Question: I want to add a normal distribution curve in to my density curve to compare between them.
'''
heights %>% filter(sex == "Male") %>% ggplot() +
aes(x = height) +
geom_density(fill = "blue")
'''
What should I do after this?
I want it to be seen like this when it's done:

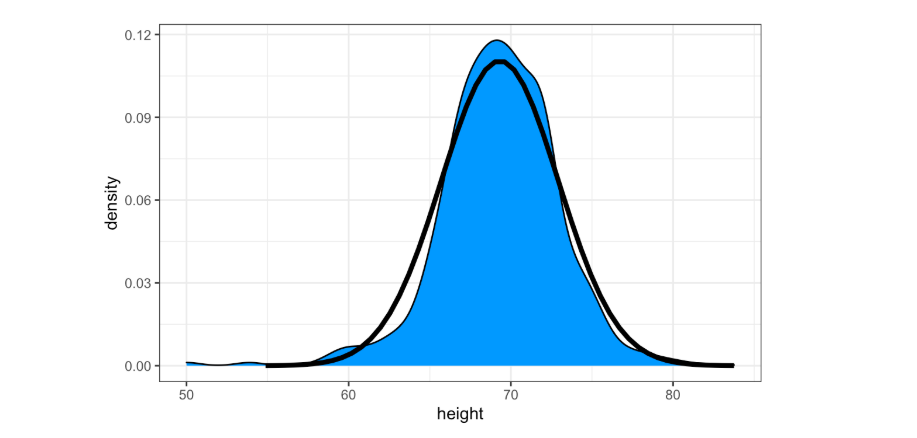
Answer: You could use 'stat_function':
'''
heights %>% filter(sex == "Male") %>% ggplot() +
aes(x = height) +
geom_density(fill = "blue") +
stat_function(fun = dnorm, n = 101, size = 1.5, args = list(mean = mean(heights$height[heights$sex == "Male"]), sd = sd(heights$height[heights$sex == "Male"])))
'''
<URL>